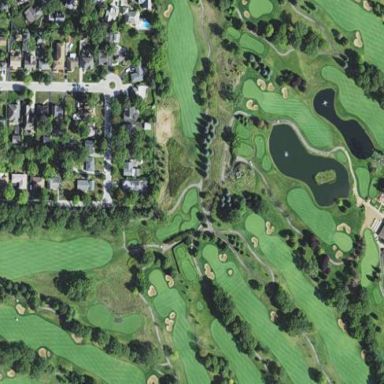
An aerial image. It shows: Golf course surrounded by greenery.